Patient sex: M
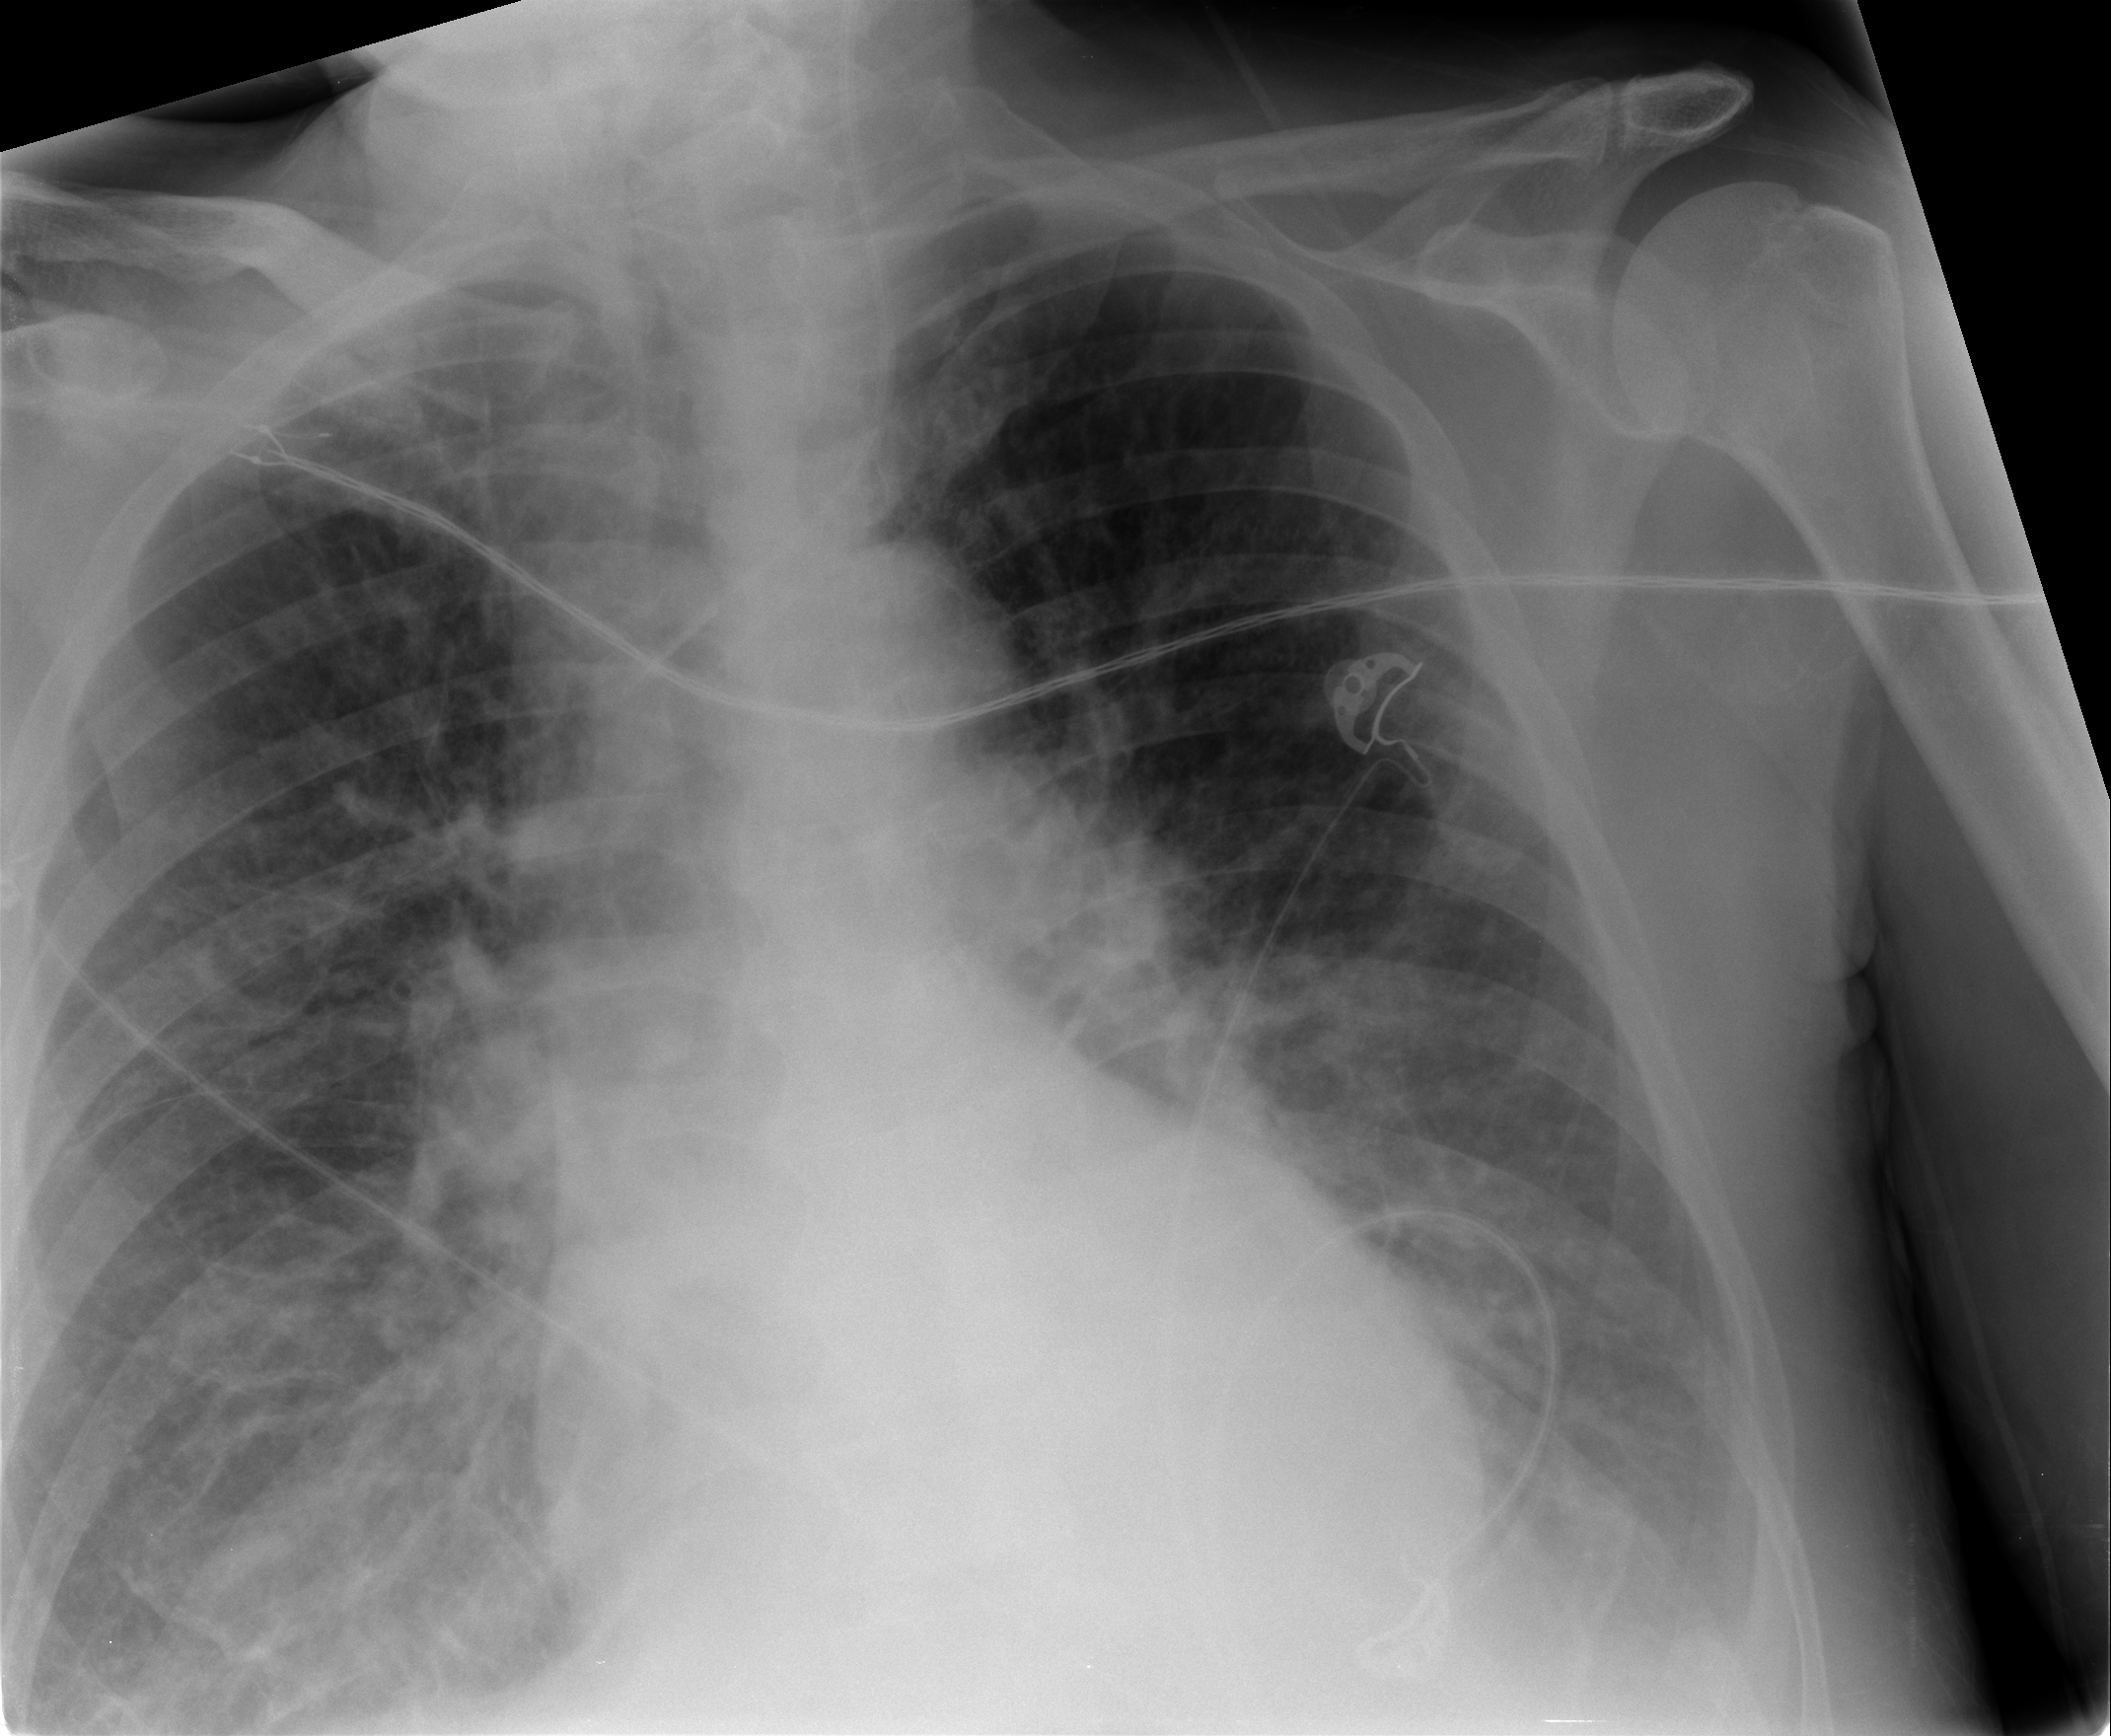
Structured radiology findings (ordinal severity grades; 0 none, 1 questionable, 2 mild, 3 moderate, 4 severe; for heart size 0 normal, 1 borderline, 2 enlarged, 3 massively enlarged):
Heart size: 0
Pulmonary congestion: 2
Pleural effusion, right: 1
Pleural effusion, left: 2
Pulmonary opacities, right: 0
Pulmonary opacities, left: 0
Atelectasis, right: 2
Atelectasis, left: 2